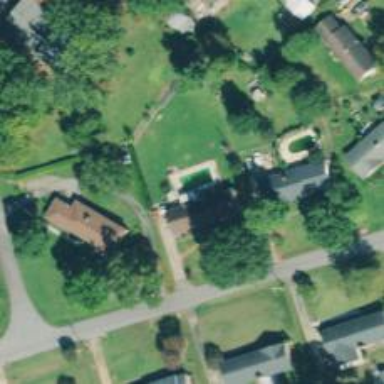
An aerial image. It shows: Outdoor swimming pool on leisure land.